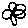
Label: flower